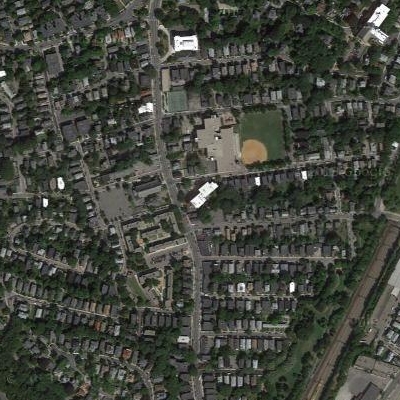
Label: fResident